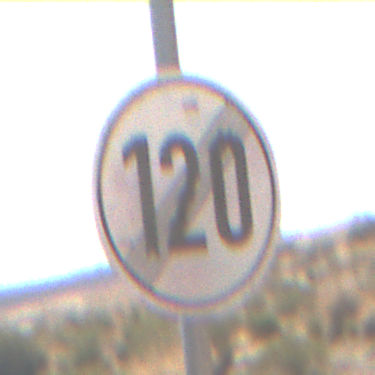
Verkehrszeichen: EndeGeschwindigkeit120
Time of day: Midday
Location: Outdoor (Nature)
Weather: PartlyCloudy
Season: NotSpecified
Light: Natural